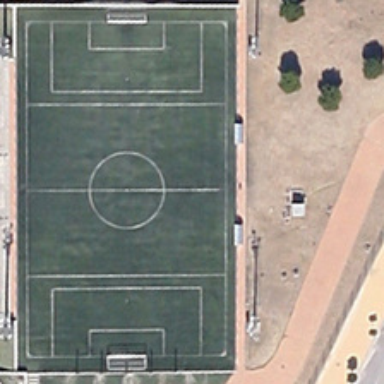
A football field is near several green trees .